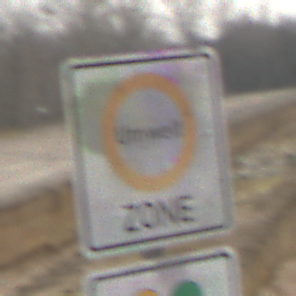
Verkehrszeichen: BeginnUmweltzone
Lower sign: FreistellungVomVerkehrsverbot2
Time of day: MorningAfternoon
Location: Outdoor (Nature)
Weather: PartlyCloudy
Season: Winter
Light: Natural